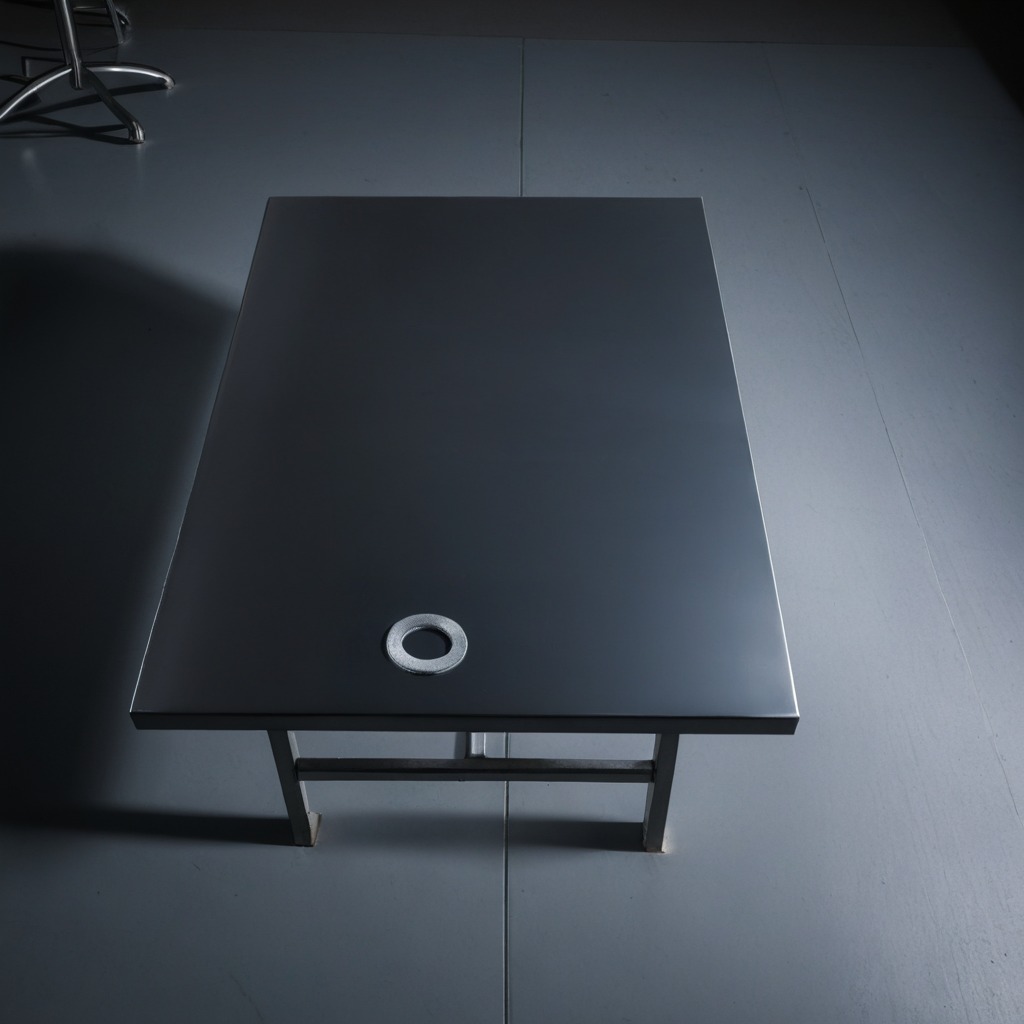
A flat metal washer lies on the tabletop in the evening.